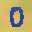
Label: 0